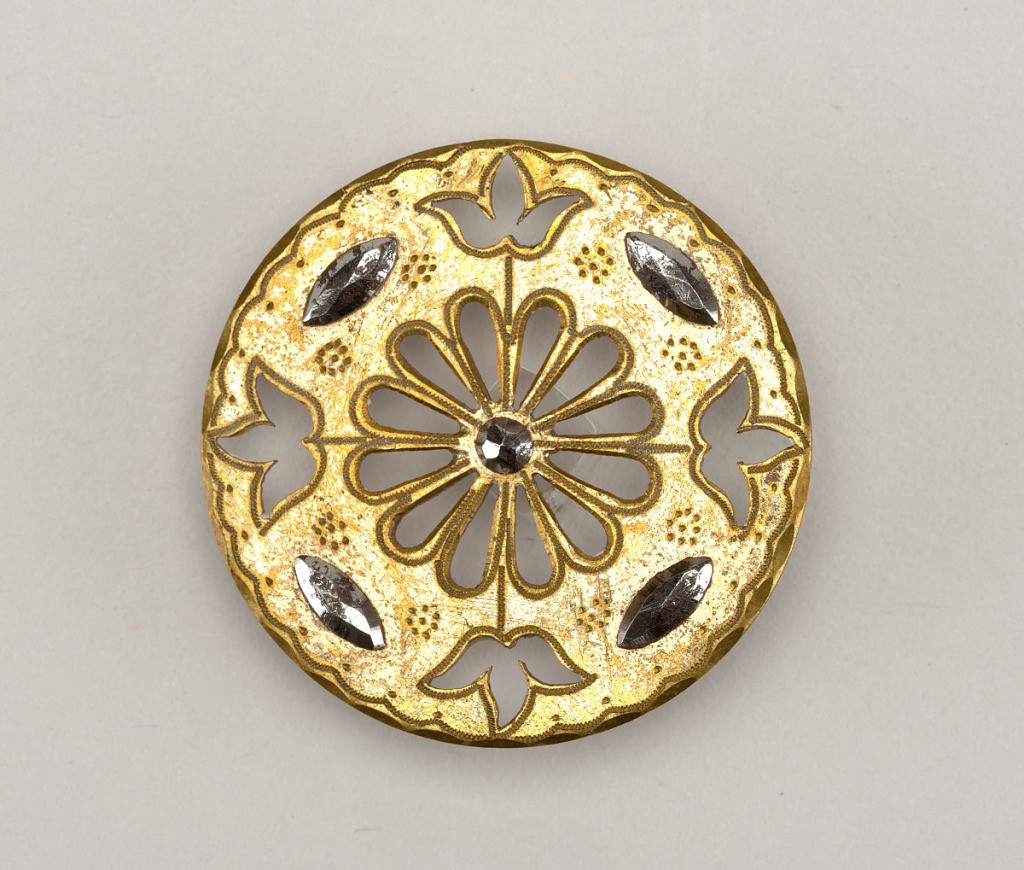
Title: Button
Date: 18th–19th century
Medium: Brass, steel beads
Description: Flat button with design of Twelve-petalled daisy and four tulips (cut-out) and four oval pieces of cut steel.